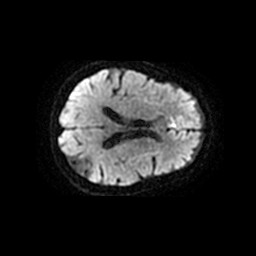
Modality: TRACE
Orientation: axial
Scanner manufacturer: ge
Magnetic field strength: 1.5 T
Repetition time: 7.5 s
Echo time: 0.0964 s